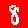
Digit: 8